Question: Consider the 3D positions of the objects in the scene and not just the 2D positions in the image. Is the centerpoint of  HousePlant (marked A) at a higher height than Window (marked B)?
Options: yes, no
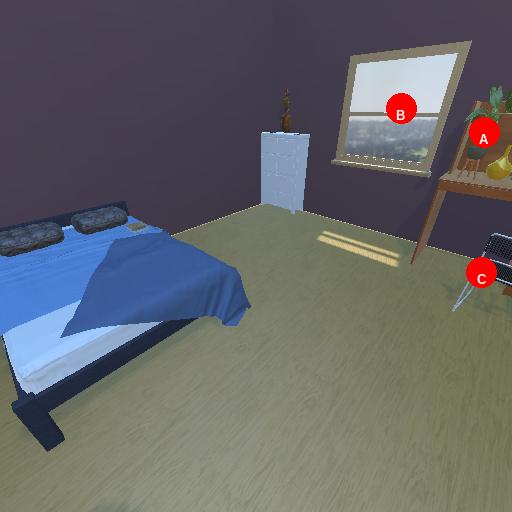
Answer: yes